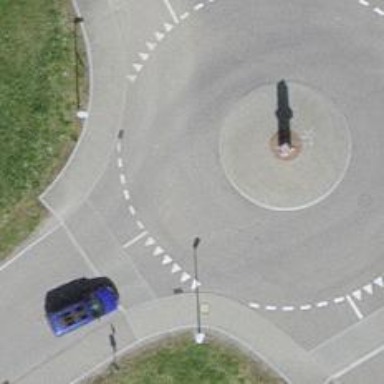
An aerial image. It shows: Road with "give way" sign.